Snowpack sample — Snodgrass Mountain, Crested Butte, Colorado (2/4/25, 12:06 PM MST)
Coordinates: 38.923, -106.968
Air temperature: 35 °F
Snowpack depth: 80 cm
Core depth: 40 cm
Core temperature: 32 °F
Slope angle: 14°, slope face: 78°
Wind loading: low
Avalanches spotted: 0
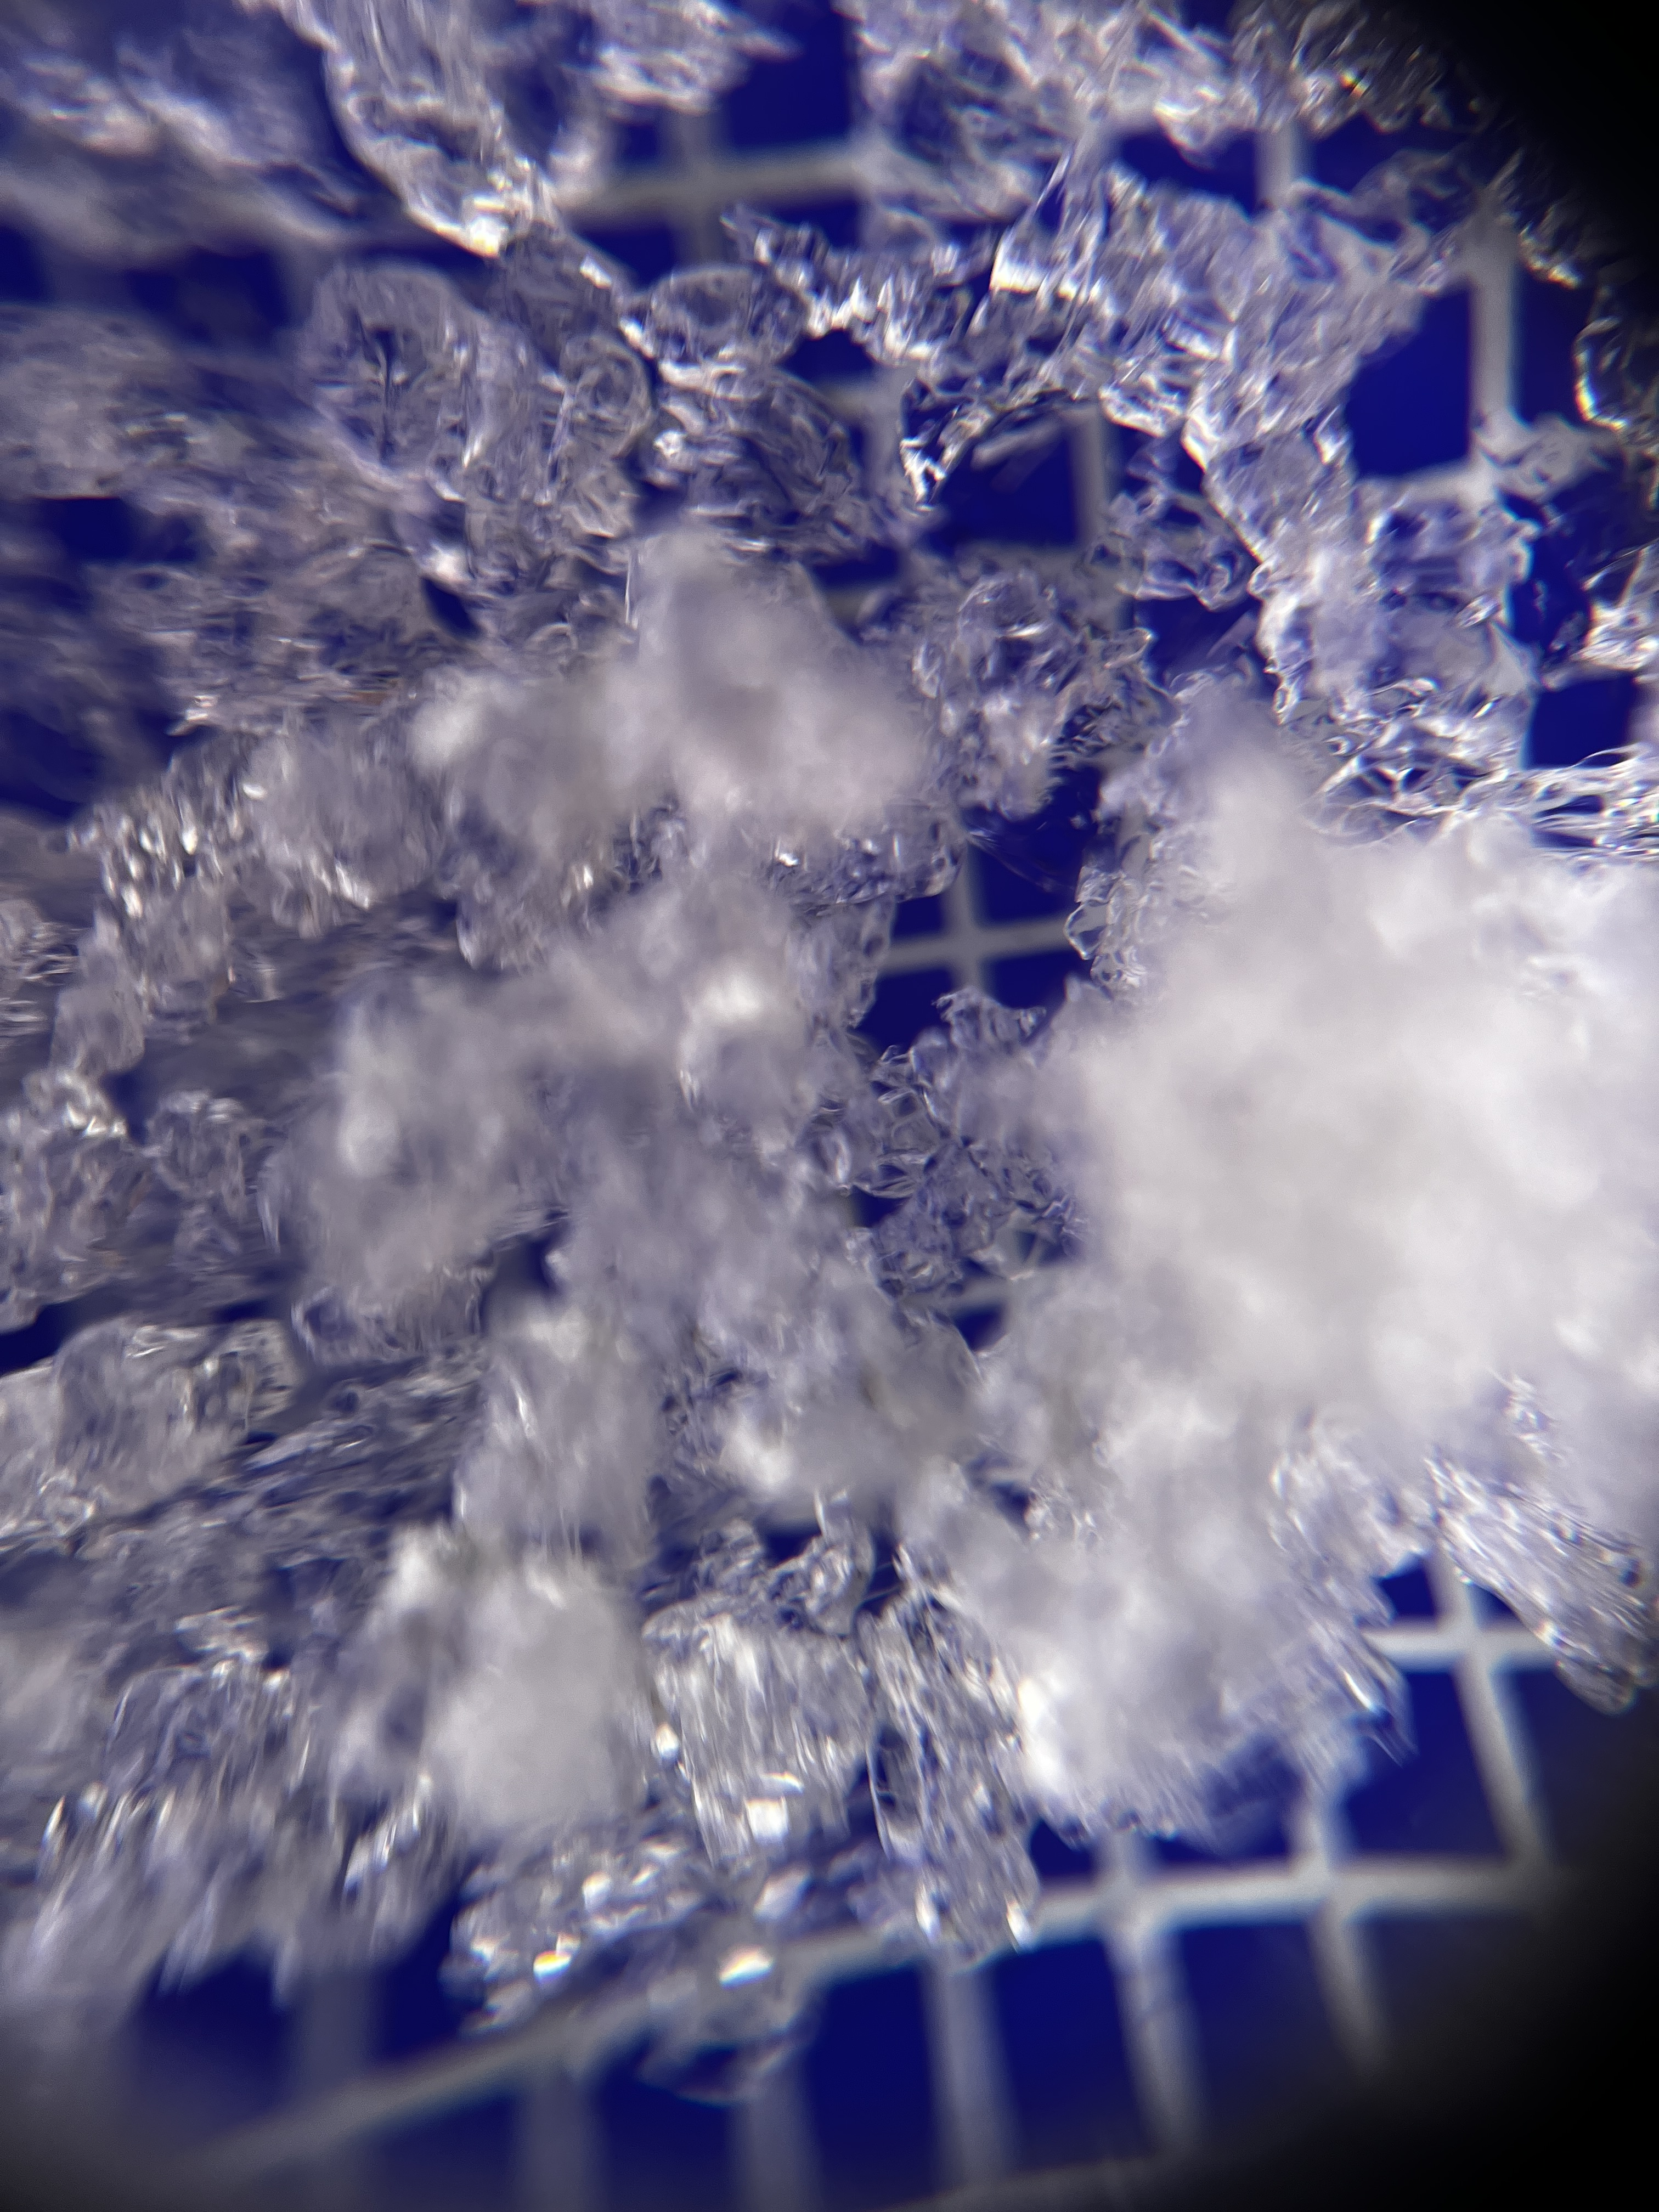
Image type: magnified_profile
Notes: No avalanches nearby, unusually warm weather for the last month reported by residents, Collected 25 yards from treeline